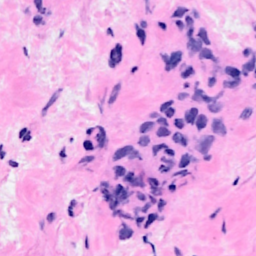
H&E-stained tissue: Breast